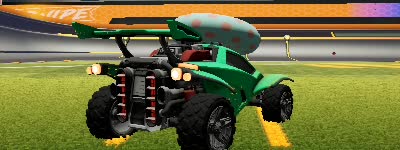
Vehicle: octane